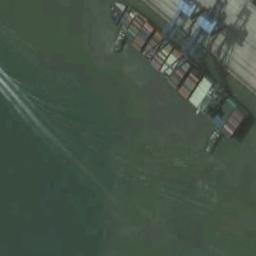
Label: ship